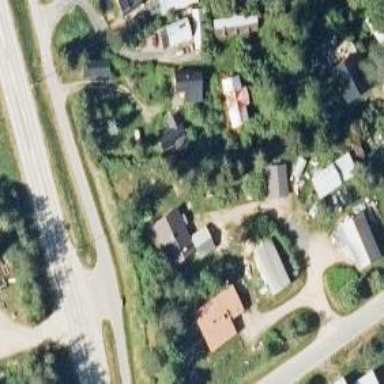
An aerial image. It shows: Village area.